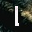
Label: 1